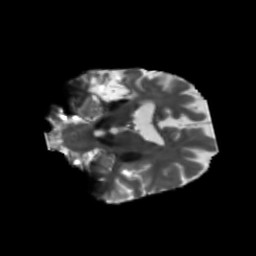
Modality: T2w
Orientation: coronal
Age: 62
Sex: female
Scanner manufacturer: siemens
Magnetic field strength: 3 T
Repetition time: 5.25 s
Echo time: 0.08 s